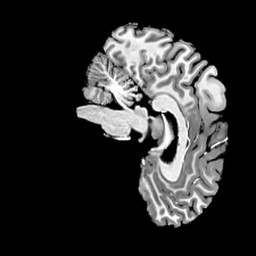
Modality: T1w
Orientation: sagittal
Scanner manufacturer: siemens
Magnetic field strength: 7 T